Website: macys
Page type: delivery-shipping
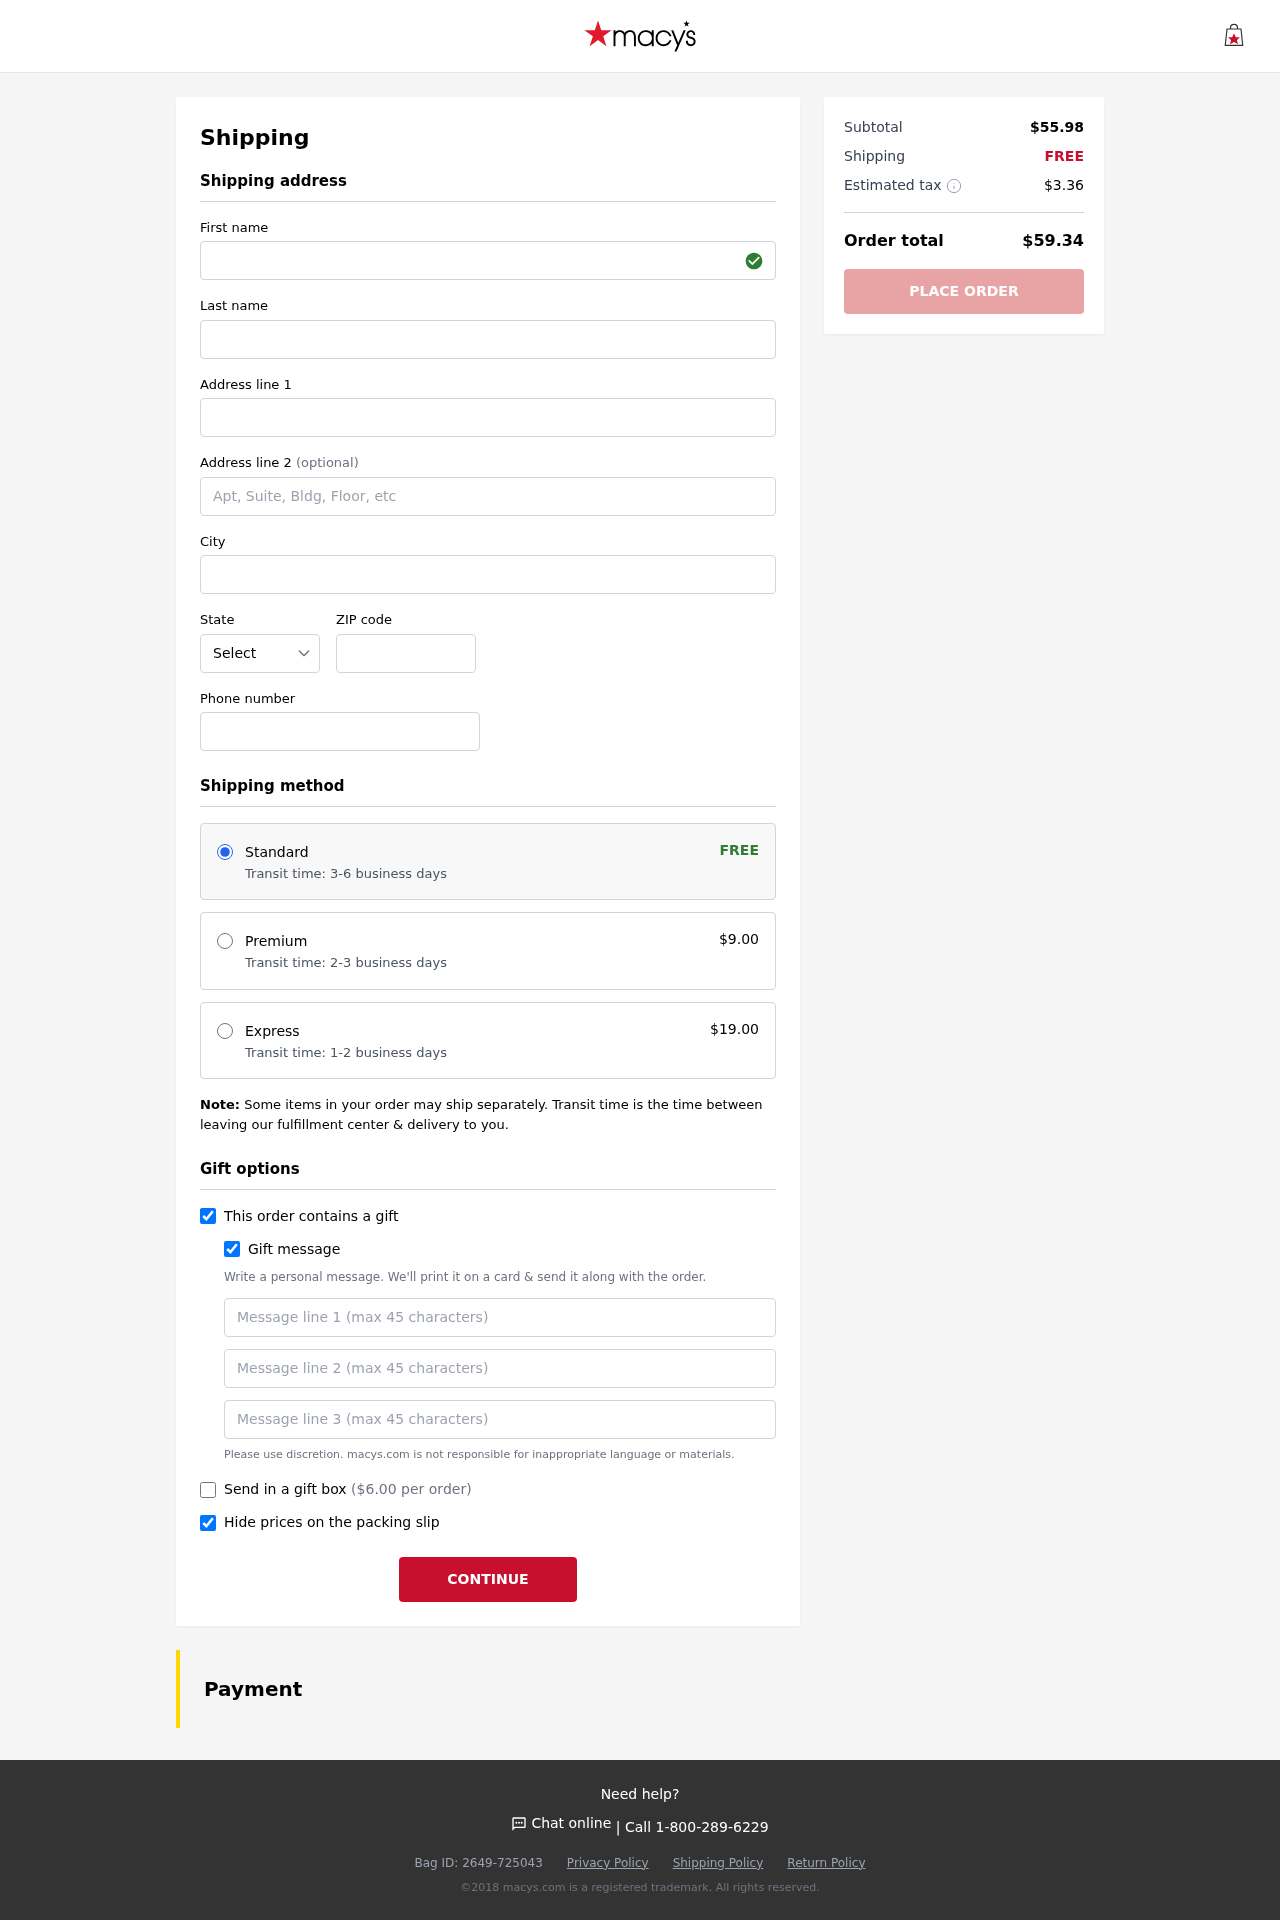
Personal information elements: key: PII_STATE_ABBR
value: NE
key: PII_FIRSTNAME
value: Johnny
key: PII_LASTNAME
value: Chavez
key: PII_STREET
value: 0319 Diana Common Apt. 224
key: PII_STREET2
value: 577 Lance Union Suite 263
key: PII_CITY
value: New Linda
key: PII_POSTCODE
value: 09510
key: PII_PHONE
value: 8668386946
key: PII_GIFT_MESSAGE
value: Hey Brian, I saw this sandstone swatch and thought it would add a great touch to your space. Can’t wait to see how you incorporate it into your new home! Enjoy decorating!  Johnny
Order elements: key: ORDER_SHIPPING_STANDARD
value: Transit time: 3-6 business days
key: ORDER_SHIPPING_COST
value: FREE
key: ORDER_SHIPPING_PREMIUM
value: Transit time: 2-3 business days
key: ORDER_SHIPPING_PREMIUM_PRICE
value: $9.00
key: ORDER_SHIPPING_EXPRESS
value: Transit time: 1-2 business days
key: ORDER_SHIPPING_EXPRESS_PRICE
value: $19.00
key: ORDER_GIFT_BOX_PRICE
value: ($6.00 per order)
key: ORDER_SUBTOTAL
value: $55.98
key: ORDER_SHIPPING_COST2
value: FREE
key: ORDER_TAX
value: $3.36
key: ORDER_TOTAL
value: $59.34